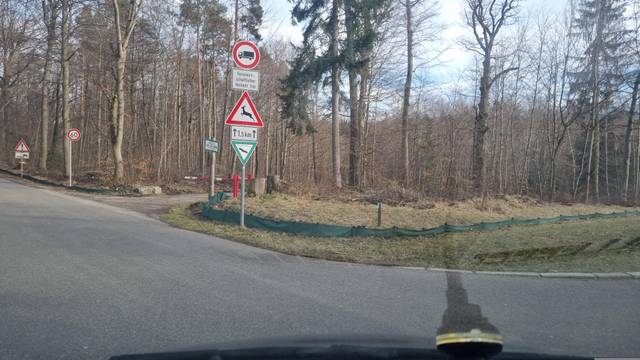
Region: Germany
Coordinates: 48.781, 9.09